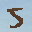
Label: 5